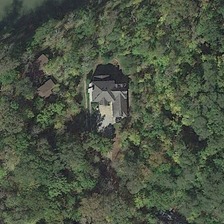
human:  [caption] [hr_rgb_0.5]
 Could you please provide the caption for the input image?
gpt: many green trees are around several buildings .

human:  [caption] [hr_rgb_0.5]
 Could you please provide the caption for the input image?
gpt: many green trees are around several buildings .

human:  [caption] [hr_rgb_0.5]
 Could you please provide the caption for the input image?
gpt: many green trees are around several buildings .

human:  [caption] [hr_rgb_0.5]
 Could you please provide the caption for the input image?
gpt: many green trees are around several buildings .

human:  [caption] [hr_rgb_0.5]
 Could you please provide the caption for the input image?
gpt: many green trees are around several buildings .